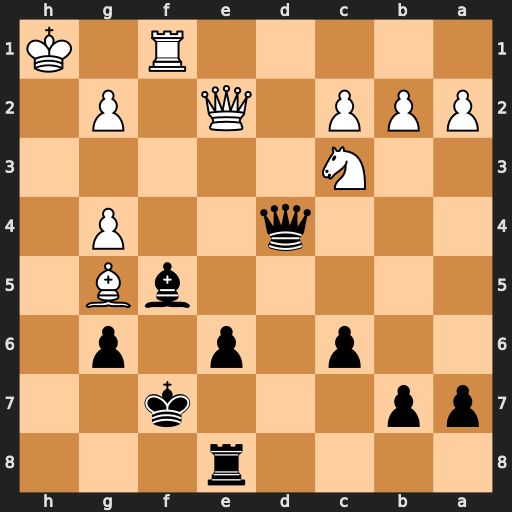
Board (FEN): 4r3/pp3k2/2p1p1p1/5bB1/3q2P1/2N5/PPP1Q1P1/5R1K
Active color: b
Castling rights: -
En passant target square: -
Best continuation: Rh8+ Bh6 Rxh6#